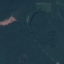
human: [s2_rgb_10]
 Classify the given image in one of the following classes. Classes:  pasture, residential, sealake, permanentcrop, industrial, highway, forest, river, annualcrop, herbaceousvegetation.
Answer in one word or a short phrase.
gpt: Forest